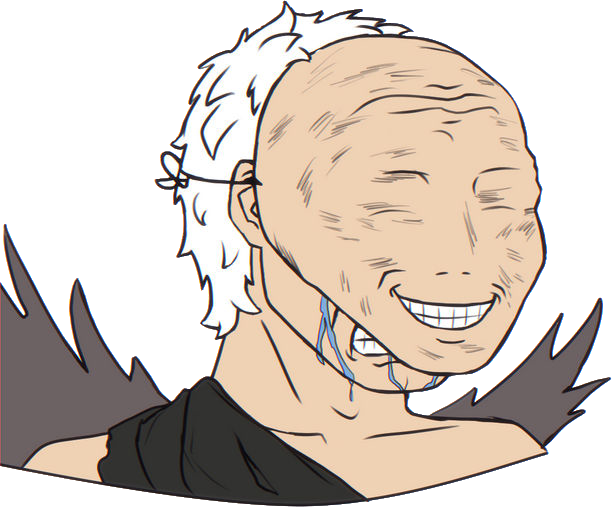
Label: 5_Crying_Wojak